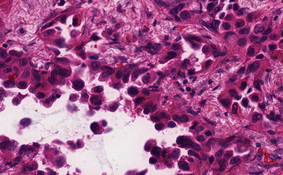
Tumor epithelial tissue: yes
Tumor-associated stroma tissue: yes
Normal tissue: no